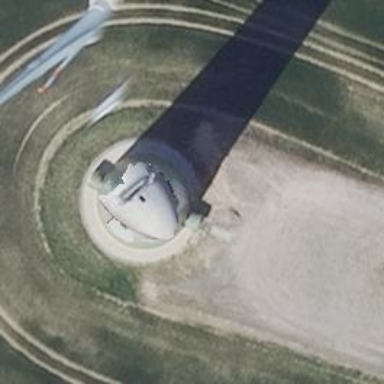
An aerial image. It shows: Wind generator using horizontal axis wind turbines.